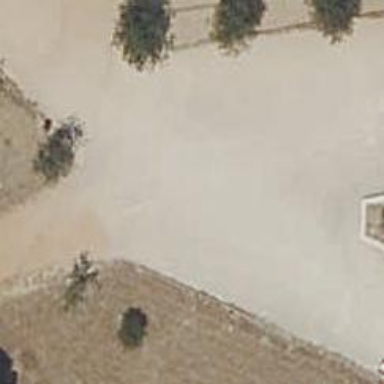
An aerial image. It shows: Dirt footway.